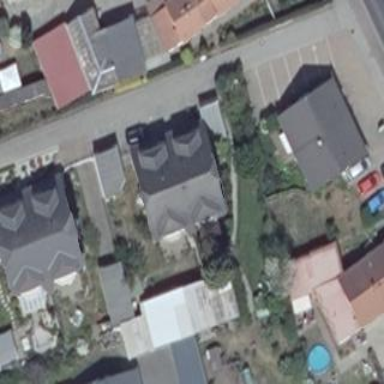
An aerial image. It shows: Semi-detached house.